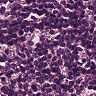
Metastatic tissue present: no